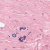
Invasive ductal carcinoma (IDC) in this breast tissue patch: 0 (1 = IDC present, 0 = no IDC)